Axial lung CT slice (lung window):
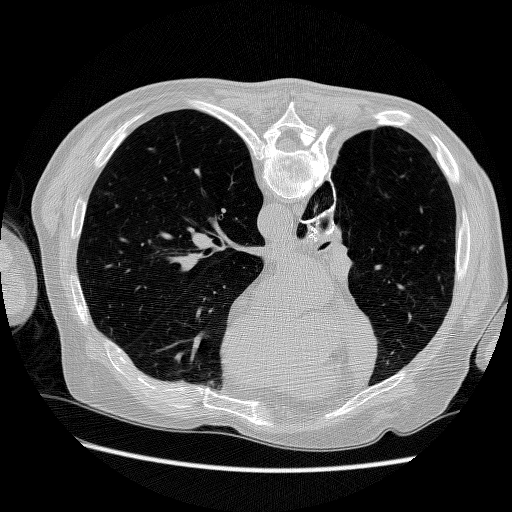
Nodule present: no